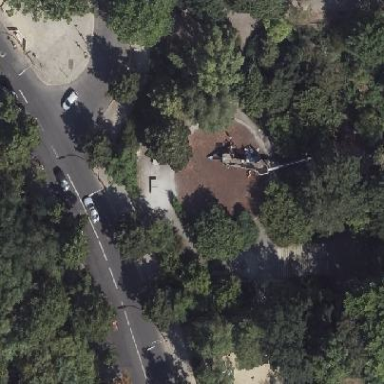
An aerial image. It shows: Playground area for leisure land.